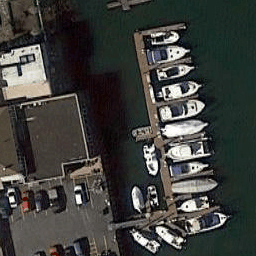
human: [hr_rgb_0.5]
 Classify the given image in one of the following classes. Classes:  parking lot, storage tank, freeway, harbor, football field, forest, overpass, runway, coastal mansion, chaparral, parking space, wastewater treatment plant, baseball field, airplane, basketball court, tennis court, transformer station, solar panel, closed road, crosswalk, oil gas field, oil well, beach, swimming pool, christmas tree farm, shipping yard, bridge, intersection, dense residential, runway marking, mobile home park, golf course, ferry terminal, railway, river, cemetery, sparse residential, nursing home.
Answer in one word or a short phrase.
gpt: harbor